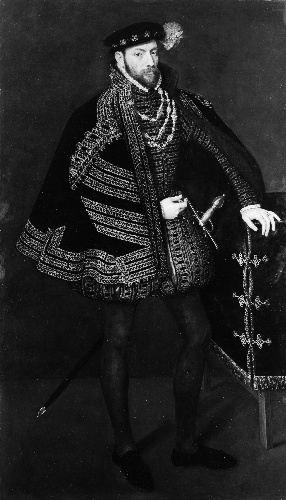
Title: Portrait of a Man, Possibly Ottavio Farnese (1524–1586), Duke of Parma and Piacenza
Artist: Anthonis Mor van Dashorst
Artist bio: Netherlandish, 1519–1575
Date: 1563
Object type: Painting
Classification: Paintings
Medium: Oil on canvas
Dimensions: 82 1/4 x 46 3/4 in. (208.9 x 118.7 cm)
Department: European Paintings
Credit line: Gift of Mr. and Mrs. Nate B. Spingold, 1951
Accession year: 1951
Repository: Metropolitan Museum of Art, New York, NY
Tags: Men|Portraits